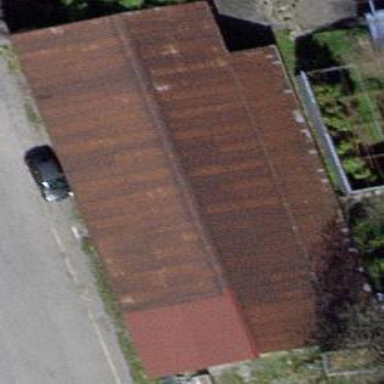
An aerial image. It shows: Shed building.